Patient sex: M
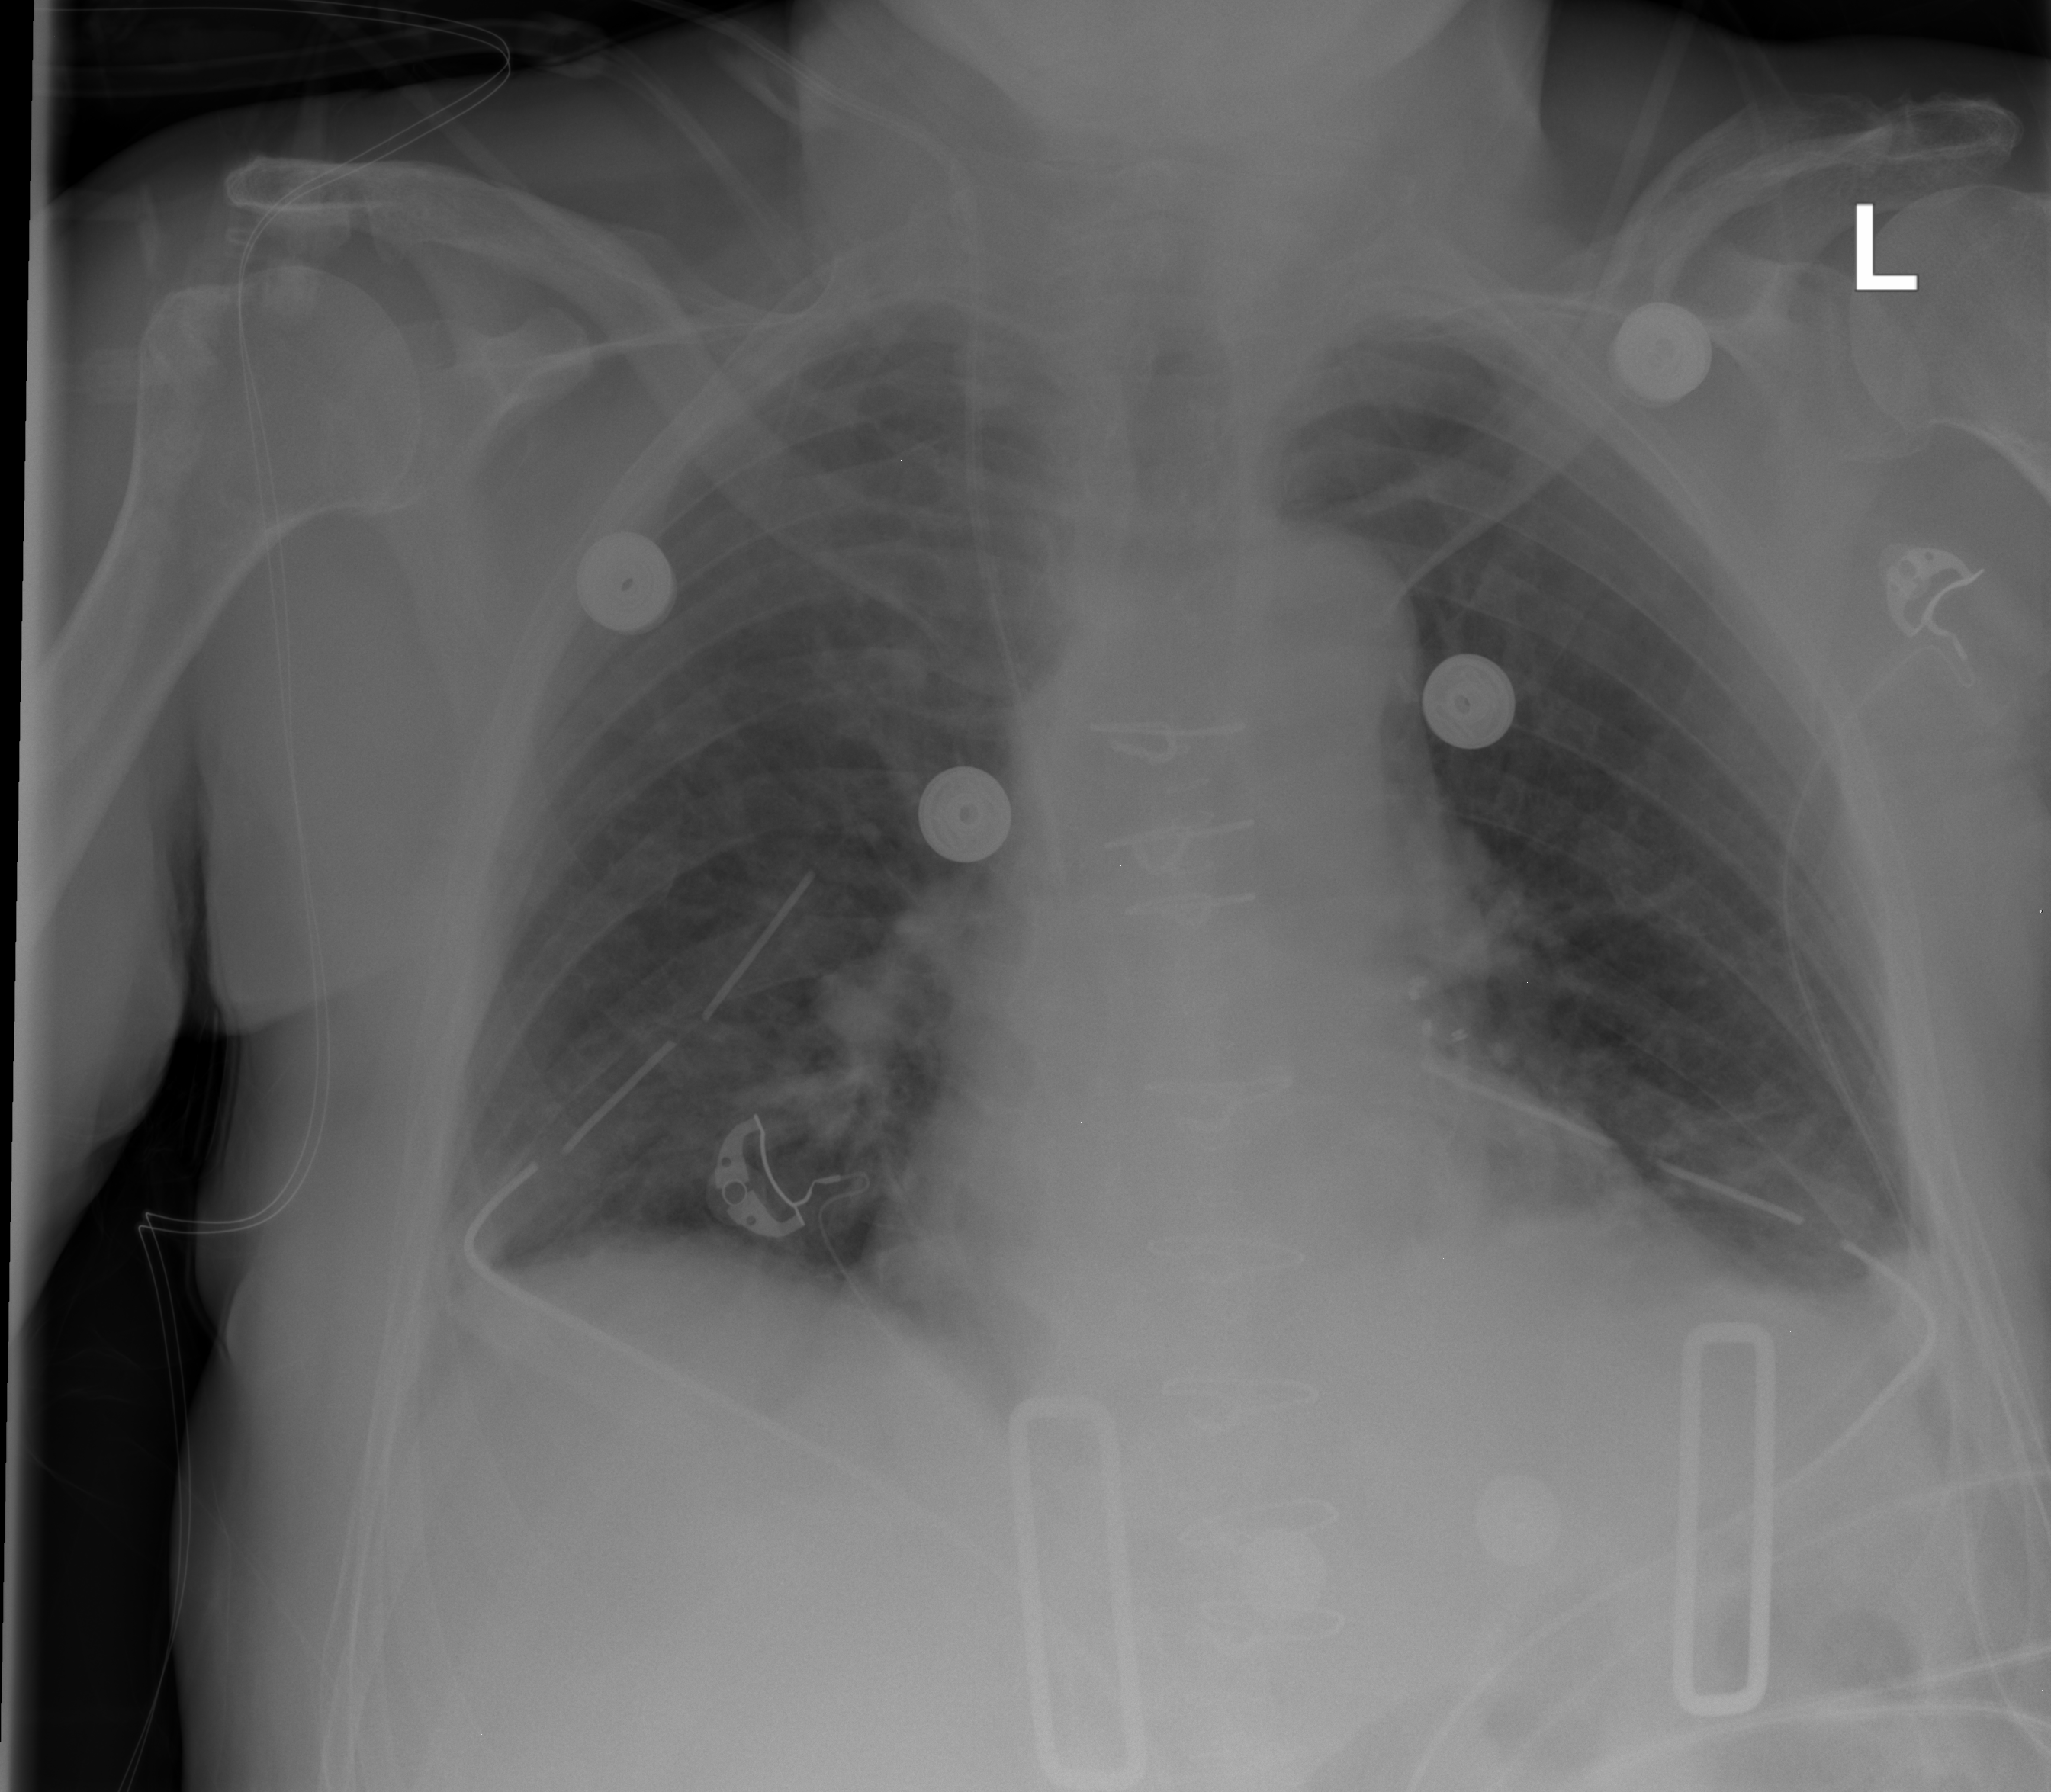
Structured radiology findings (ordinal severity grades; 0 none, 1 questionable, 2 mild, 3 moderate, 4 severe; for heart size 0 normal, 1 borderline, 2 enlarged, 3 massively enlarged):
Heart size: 0
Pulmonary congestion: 0
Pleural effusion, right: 2
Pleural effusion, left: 2
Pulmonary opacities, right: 0
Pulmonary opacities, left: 0
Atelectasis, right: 2
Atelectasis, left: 2